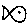
Label: fish